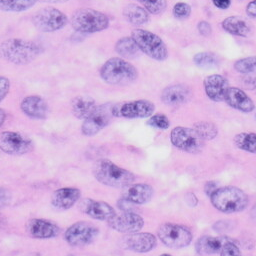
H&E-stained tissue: Skin